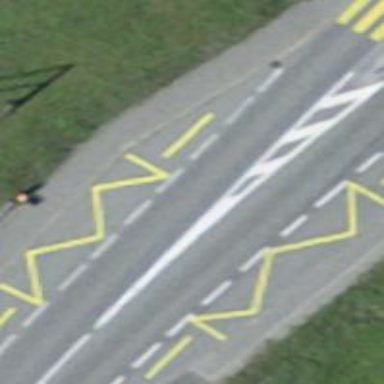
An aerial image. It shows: Bus stop with stop position for public transport.